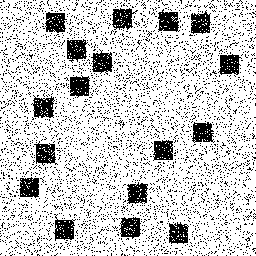
Squares: 17
Triangles: 0
Stars: 0
Total shapes: 17